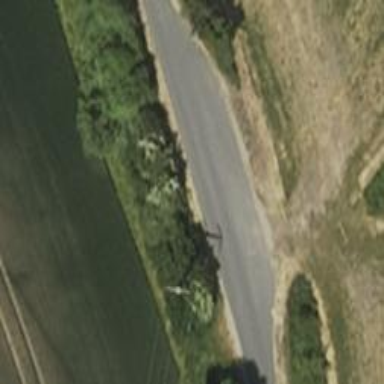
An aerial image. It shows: Passing place on the road.